Question: The following site only works if you are offline. <URL>
So how do they do this?
I have even seen Youtube do something similar. just open YouTube and disconnect net and refresh. You will see the page below.

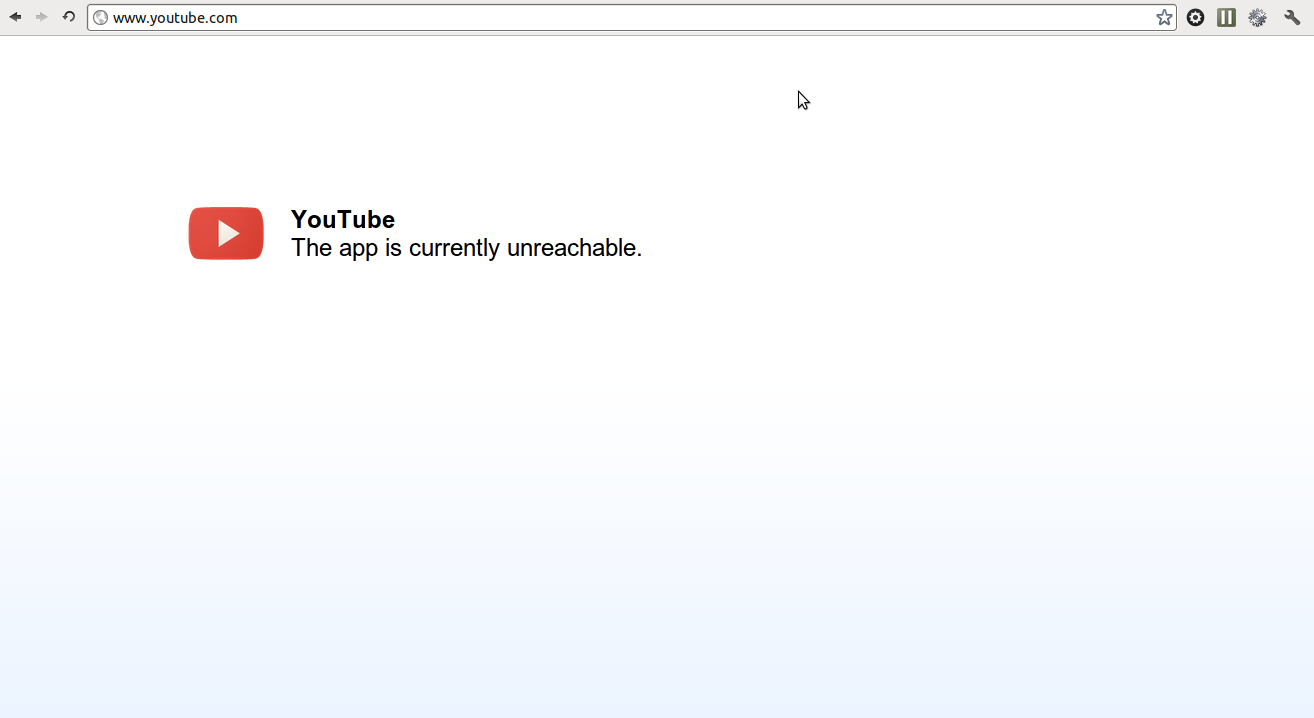
Answer: HTML5 allows webpages to work offline by;
1. Providing storage in terms of localStorage and sessionStorage.
2. Providing events to let the page know when it's online/ offline
3. The navigation.onLine property is a boolean which lets you know whether you're online or not.
4. Giving application caches.
So basically, both pages store the assets it needs to work offline in either of those storage mediums, and checks whether it's online or offline when the page loads.
For more info, you could see <URL>
Meh, infact the site you linked to works by downloading the flash content, and then pinging 'http://images.desimartini.com/allaboutrajni/config.xml' every second to detect whether it's still connected to the internet. This website won't load if you disconnect and then refresh the page.
However, a page which uses offline functionality is one such as <URL>